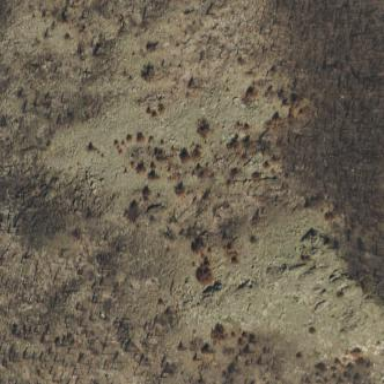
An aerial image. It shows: Landscape dominated by bare rock.